Question: I'm learning the moving object detection using a sequence of frames.
This is an example of two frames. I need to select moved object in the right frame.
I can subtract one frame from another. In the selected area the result would be none zero => that was a movement in that area. But if u look at the right frame, u could see a background selected as well.
Can I somehow separate the car from the background?

i guess the method, when we collecting the background pixels, and than subtract the image from the background is useless on a two frames, right?
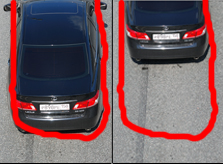
Answer: You are right that the method does not work very well with only two frames. The method you describe works best when you have one image with only background, which you can then use to compare with new images to look for movement.
It is possible to calculate the movement of the object with only two frames, but then you probably need more advanced methods, such as <URL> algorithms.